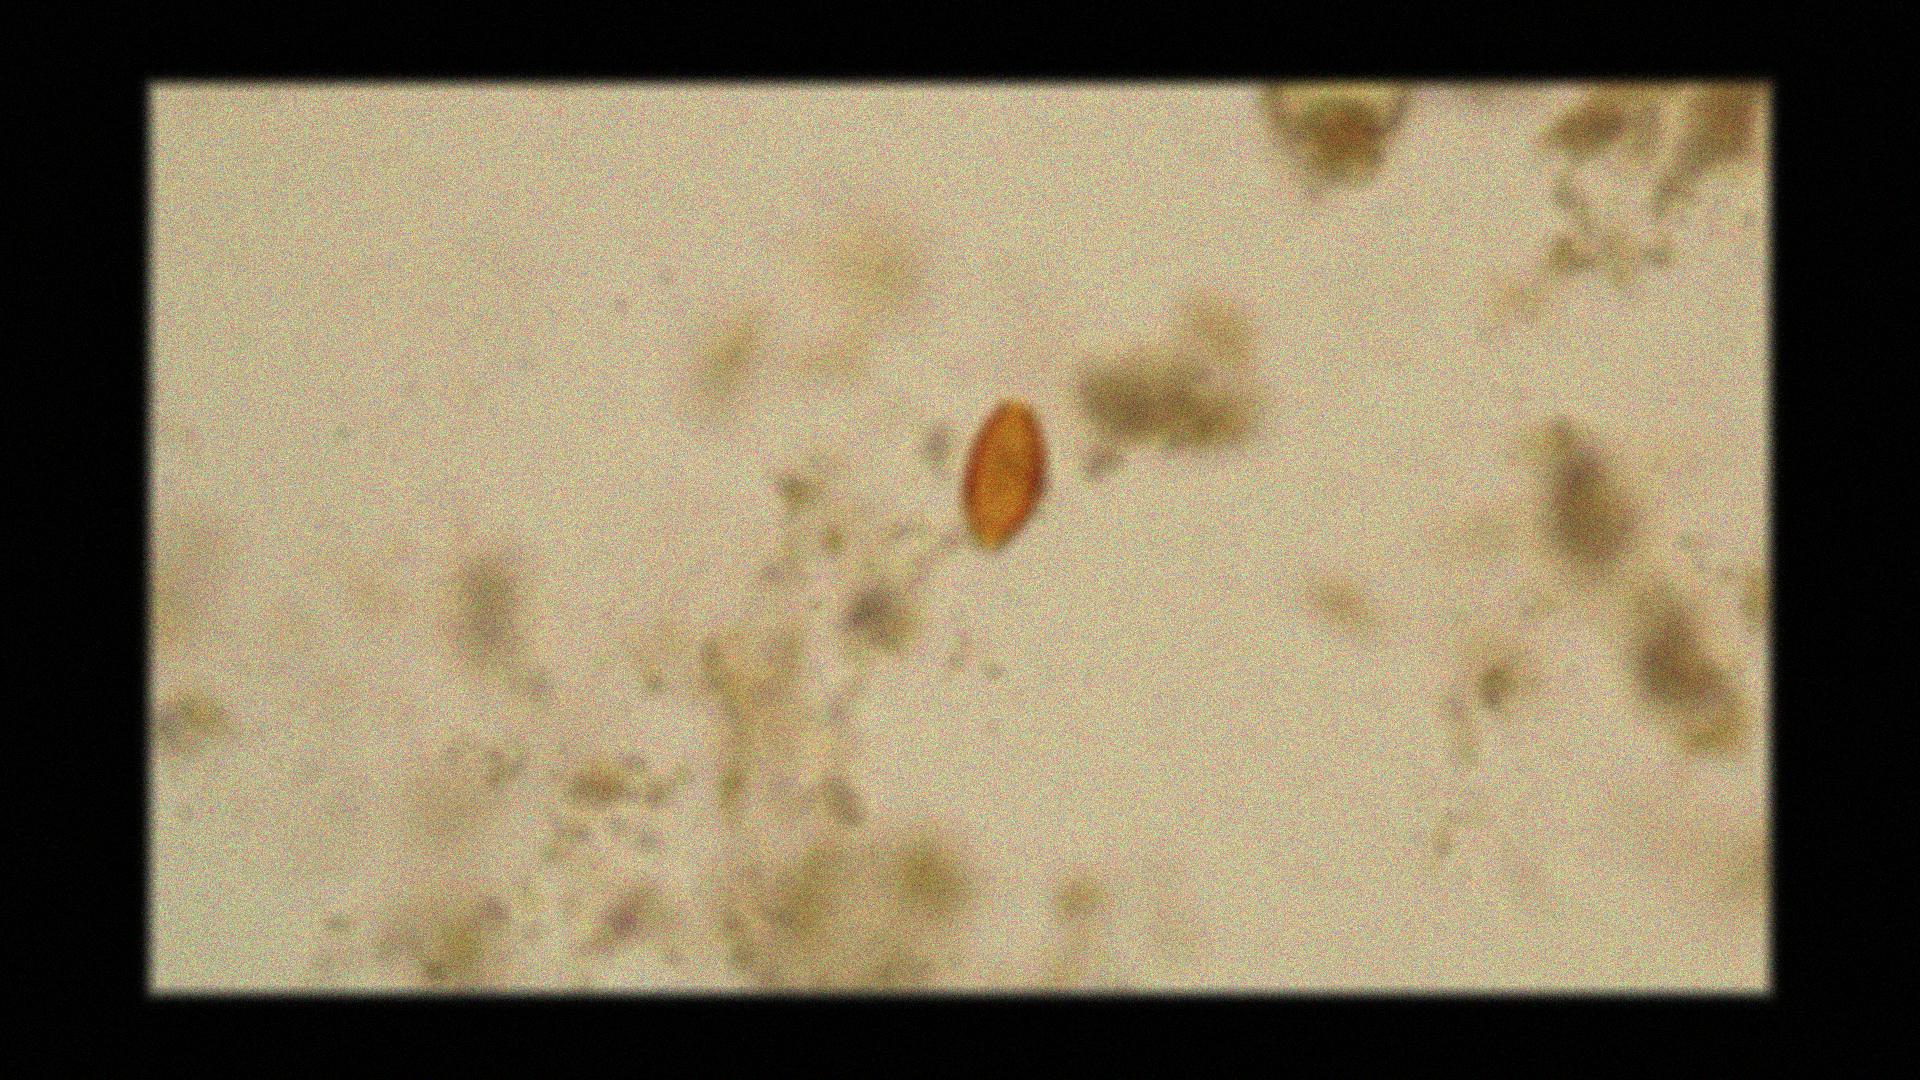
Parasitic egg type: Trichuris trichiura